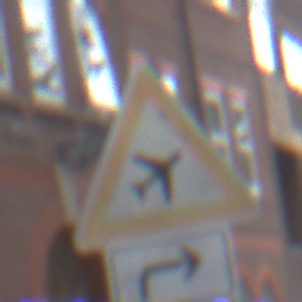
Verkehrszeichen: FlugbetriebLinks
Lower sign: RichtungsangabeDurchPfeile5
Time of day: MorningAfternoon
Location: Outdoor (Urban)
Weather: Overcast
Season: NotSpecified
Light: Natural